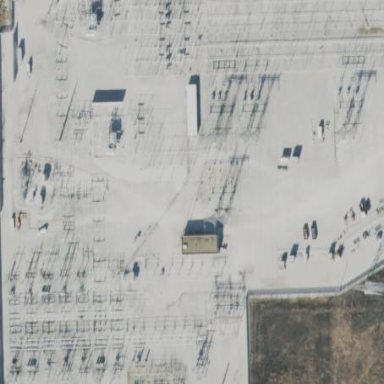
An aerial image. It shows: Outdoor power substation enclosed by fence. The substation operates at the transmission level.